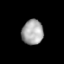
Tissue: lung
Cell type: Epithelial cells
Senescence score: 0.2045
Nuclear area (px): 521
Mean DAPI intensity: 166.923